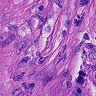
Metastatic tissue present: yes